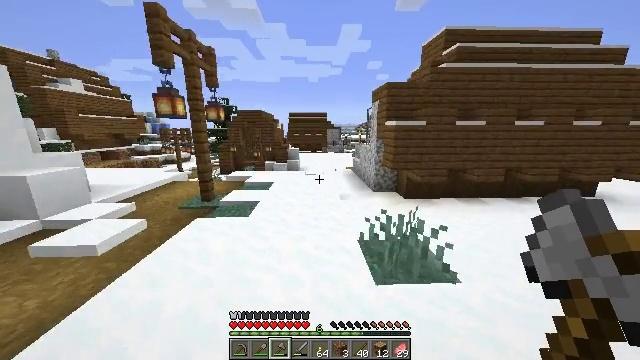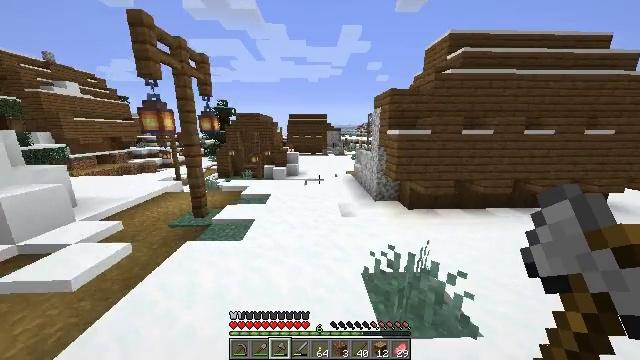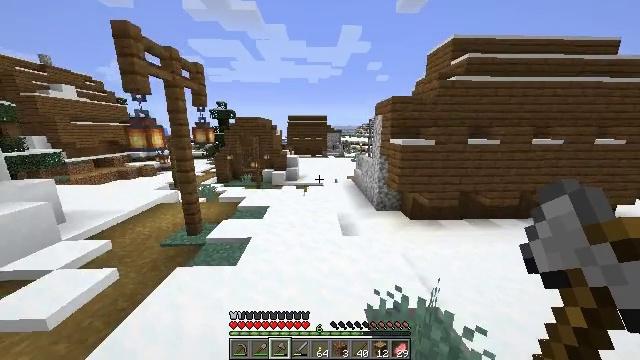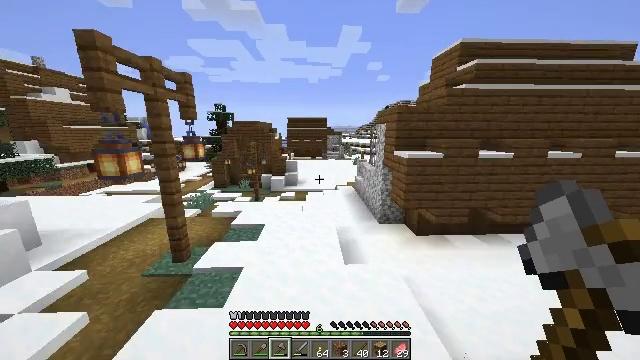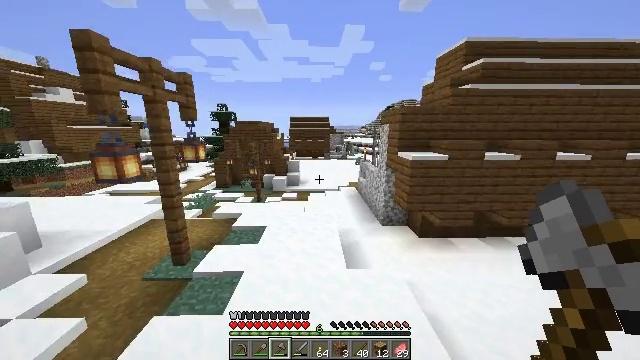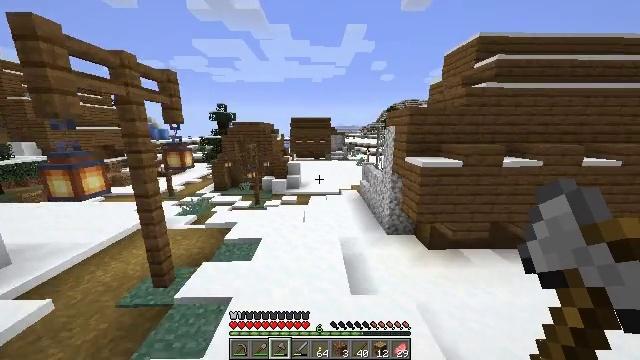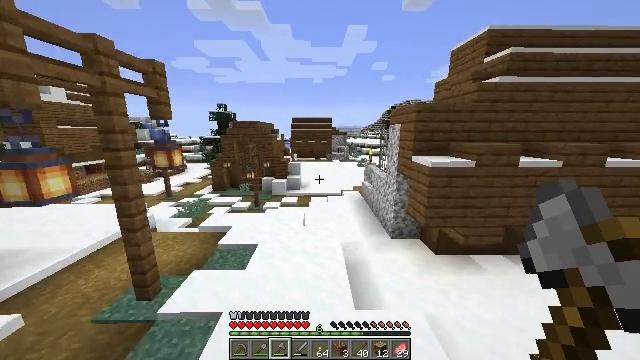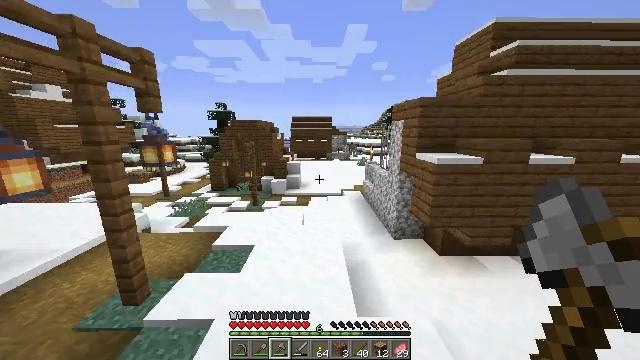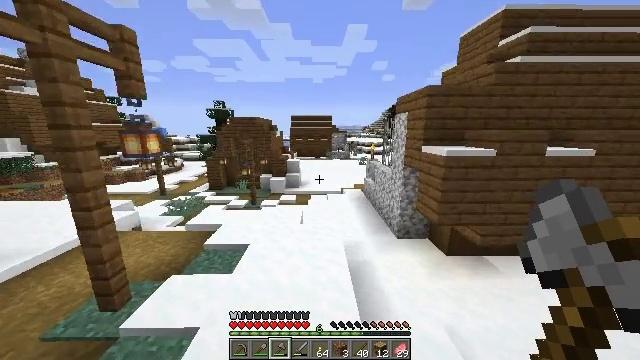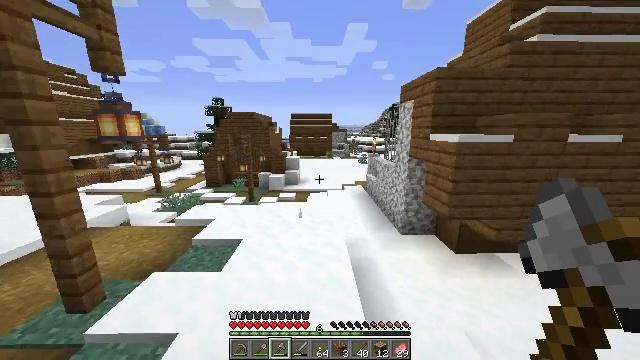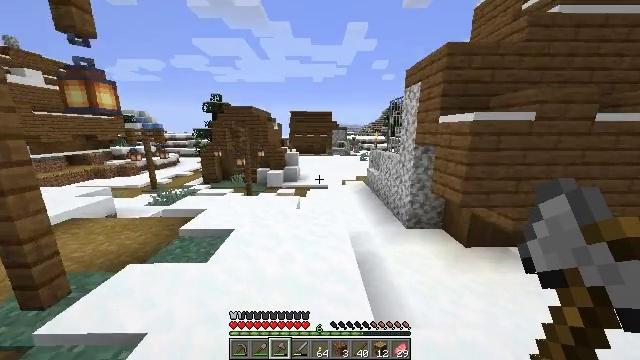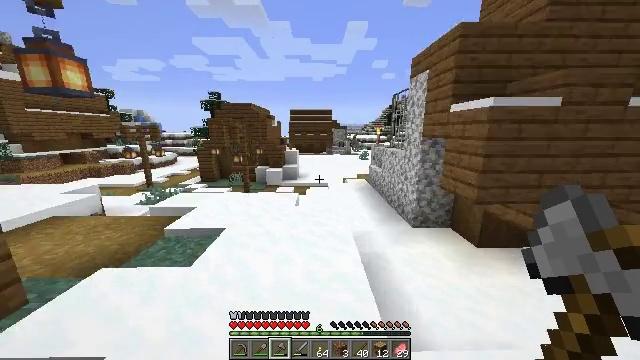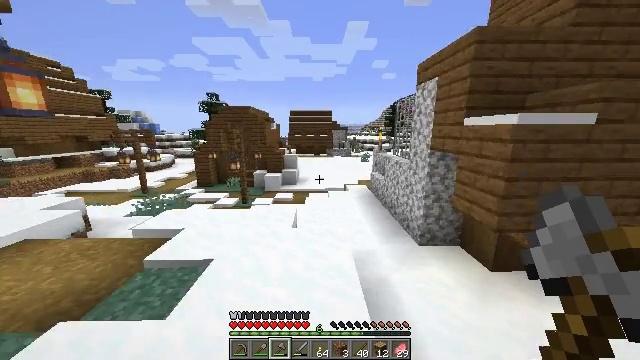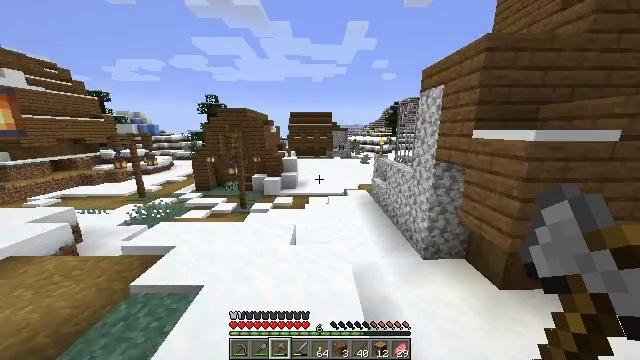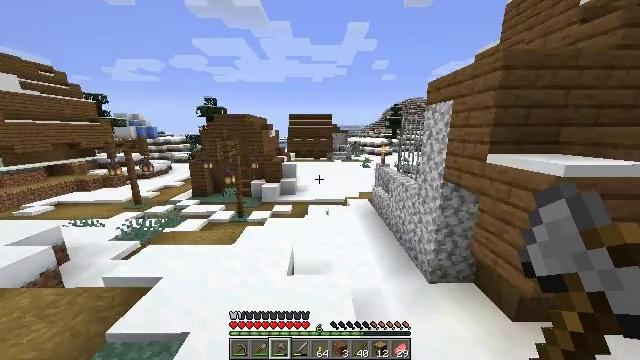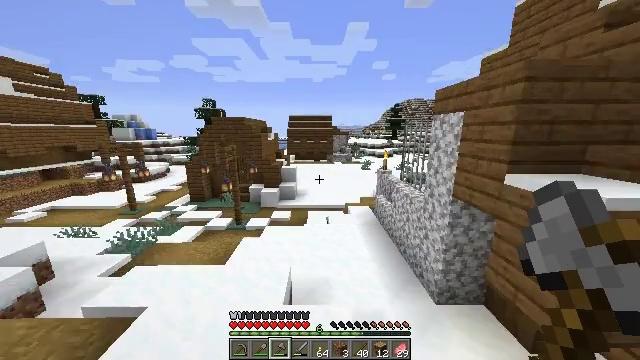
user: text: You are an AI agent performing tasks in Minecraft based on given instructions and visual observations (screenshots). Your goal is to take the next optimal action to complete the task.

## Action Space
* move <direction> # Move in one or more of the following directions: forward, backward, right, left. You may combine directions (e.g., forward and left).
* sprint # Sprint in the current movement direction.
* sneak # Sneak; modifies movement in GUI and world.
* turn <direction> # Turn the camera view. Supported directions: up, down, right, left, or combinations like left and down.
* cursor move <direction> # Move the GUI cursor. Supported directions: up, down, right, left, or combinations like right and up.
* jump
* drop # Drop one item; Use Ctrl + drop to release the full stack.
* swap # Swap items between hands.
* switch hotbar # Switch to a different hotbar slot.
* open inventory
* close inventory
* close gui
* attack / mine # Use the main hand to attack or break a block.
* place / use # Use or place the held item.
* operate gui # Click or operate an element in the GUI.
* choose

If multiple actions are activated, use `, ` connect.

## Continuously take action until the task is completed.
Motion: motion action
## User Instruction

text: Gather potatoes by left-clicking.
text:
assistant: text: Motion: move forward, sprint, jump
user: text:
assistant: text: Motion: move forward, sprint, jump
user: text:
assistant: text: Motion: move forward, sprint, jump
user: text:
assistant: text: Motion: move forward, sprint, jump
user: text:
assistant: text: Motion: move forward, sprint, jump
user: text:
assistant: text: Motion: move forward, sprint, jump
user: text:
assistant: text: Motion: move forward, sprint, jump
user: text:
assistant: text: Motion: move forward, sprint, jump
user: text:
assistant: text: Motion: move forward, sprint, jump
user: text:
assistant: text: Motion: move forward, sprint, jump
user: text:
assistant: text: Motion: move forward, sprint, jump
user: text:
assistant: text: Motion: move forward, sprint, jump
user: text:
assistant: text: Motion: move forward, sprint, jump
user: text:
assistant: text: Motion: move forward, sprint, jump
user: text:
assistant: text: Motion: move forward, sprint, jump
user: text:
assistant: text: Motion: move forward, sprint, jump
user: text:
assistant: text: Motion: move forward, sprint, jump
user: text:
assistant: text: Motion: move forward, sprint, jump
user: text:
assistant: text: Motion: move forward, sprint, jump
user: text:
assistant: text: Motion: move forward, sprint, jump
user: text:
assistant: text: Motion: move forward, sprint, jump
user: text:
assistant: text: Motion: move forward, sprint, jump
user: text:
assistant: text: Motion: move forward, sprint, jump
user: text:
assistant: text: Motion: move forward, sprint, turn right, jump
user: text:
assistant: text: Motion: move forward, sprint, turn right, jump
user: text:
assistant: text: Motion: move forward, sprint, turn right, jump
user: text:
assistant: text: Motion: move forward, sprint, turn right, jump
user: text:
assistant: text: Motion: move forward, sprint, turn right, jump
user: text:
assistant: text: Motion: move forward, sprint, turn right, jump
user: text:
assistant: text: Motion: move forward, sprint, turn right, jump